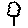
Label: tree